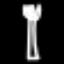
Label: fork